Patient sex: F
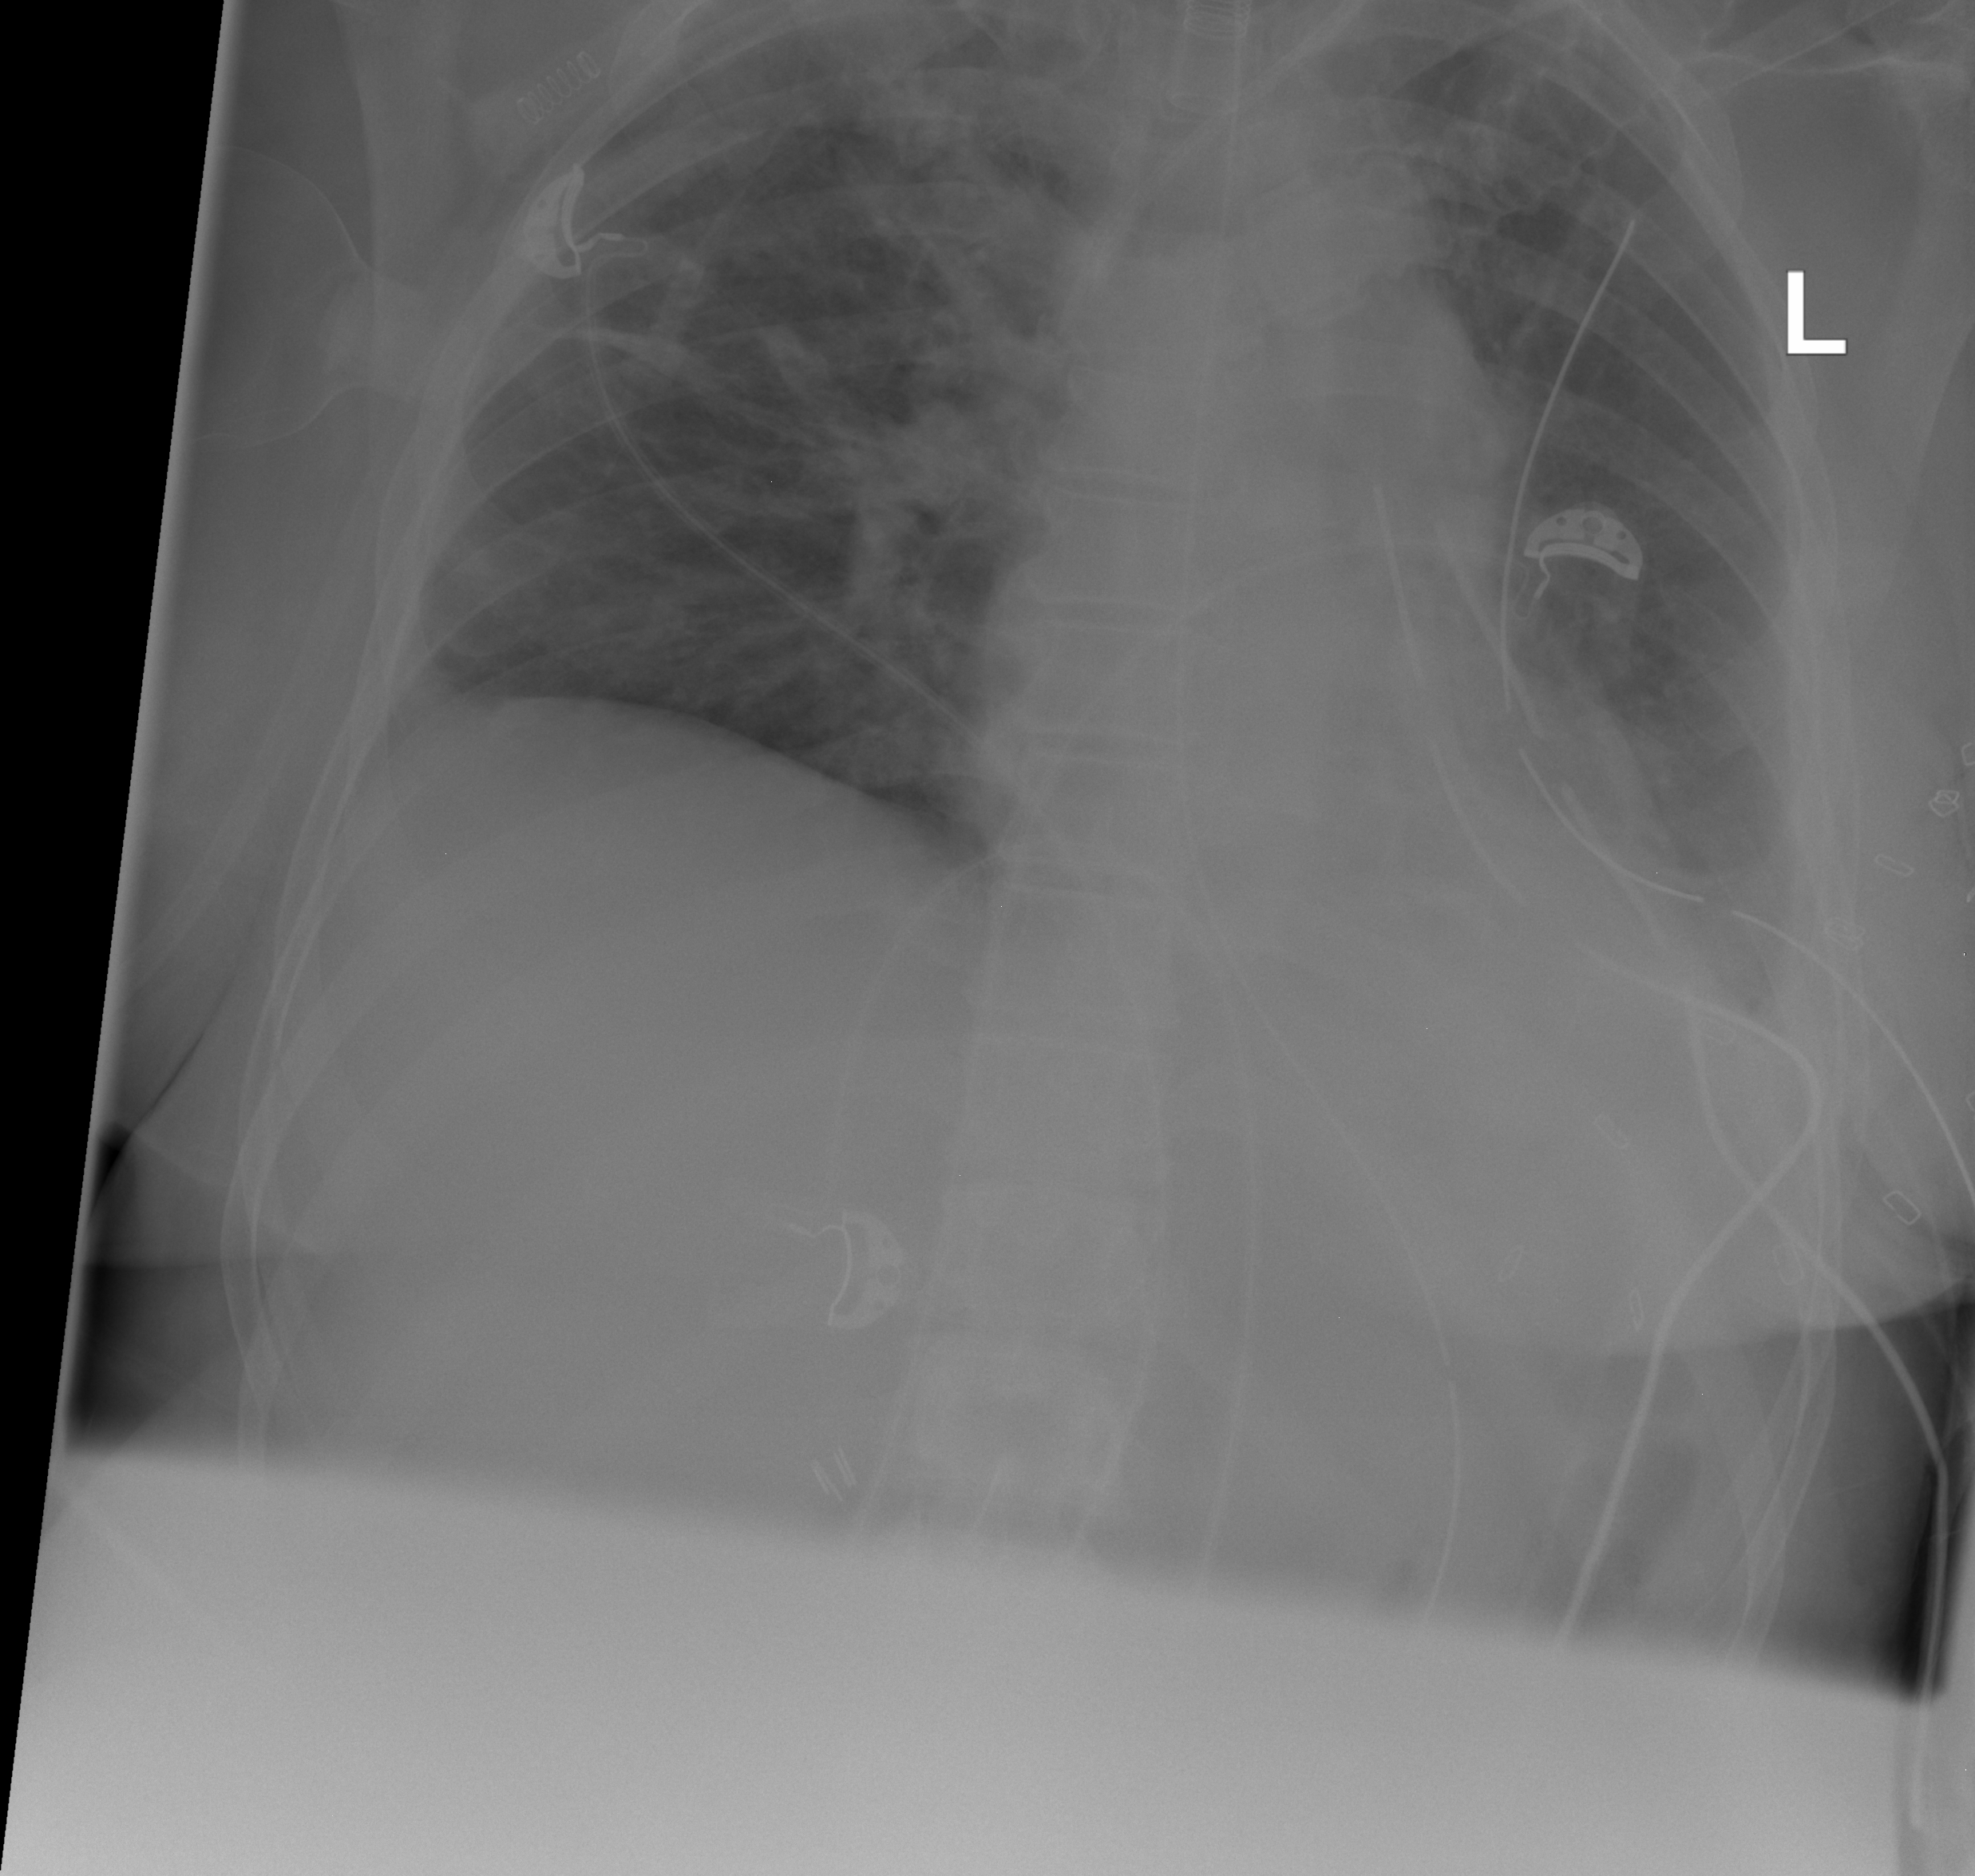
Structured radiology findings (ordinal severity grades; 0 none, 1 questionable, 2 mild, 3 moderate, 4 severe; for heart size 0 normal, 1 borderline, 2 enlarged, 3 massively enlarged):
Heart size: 0
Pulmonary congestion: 0
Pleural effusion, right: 0
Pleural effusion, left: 2
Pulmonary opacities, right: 0
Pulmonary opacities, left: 0
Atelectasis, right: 2
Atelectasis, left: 2